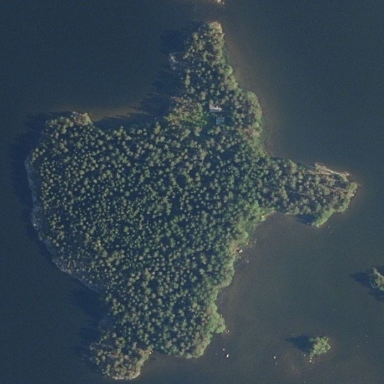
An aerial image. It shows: Island covered with woodland.